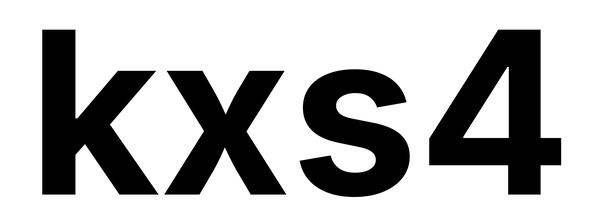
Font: Inter_Bold